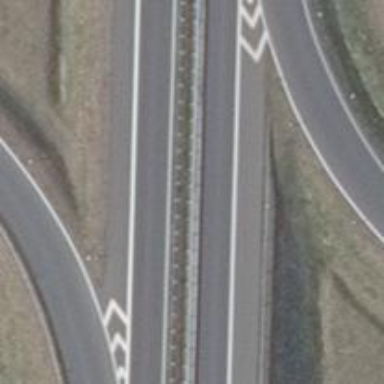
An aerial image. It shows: This is trunk highway with motorroad.